Aerial crown-view tile of a tropical tree (Barro Colorado Island, Panama), acquired 20250217:
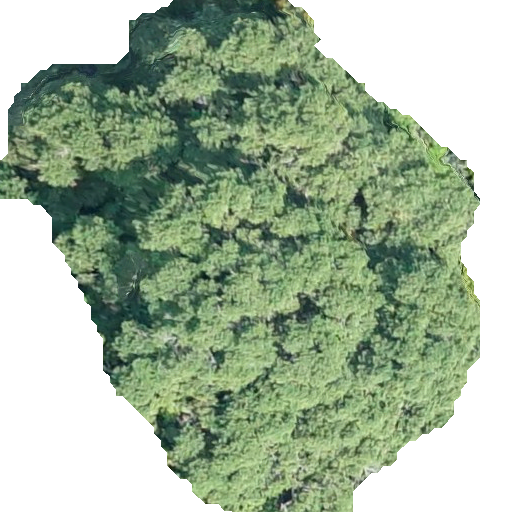
Species: Calophyllum longifolium
GBIF accepted scientific name: Calophyllum longifolium
Crown area: 255.457 m²